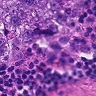
Metastatic tissue present: yes